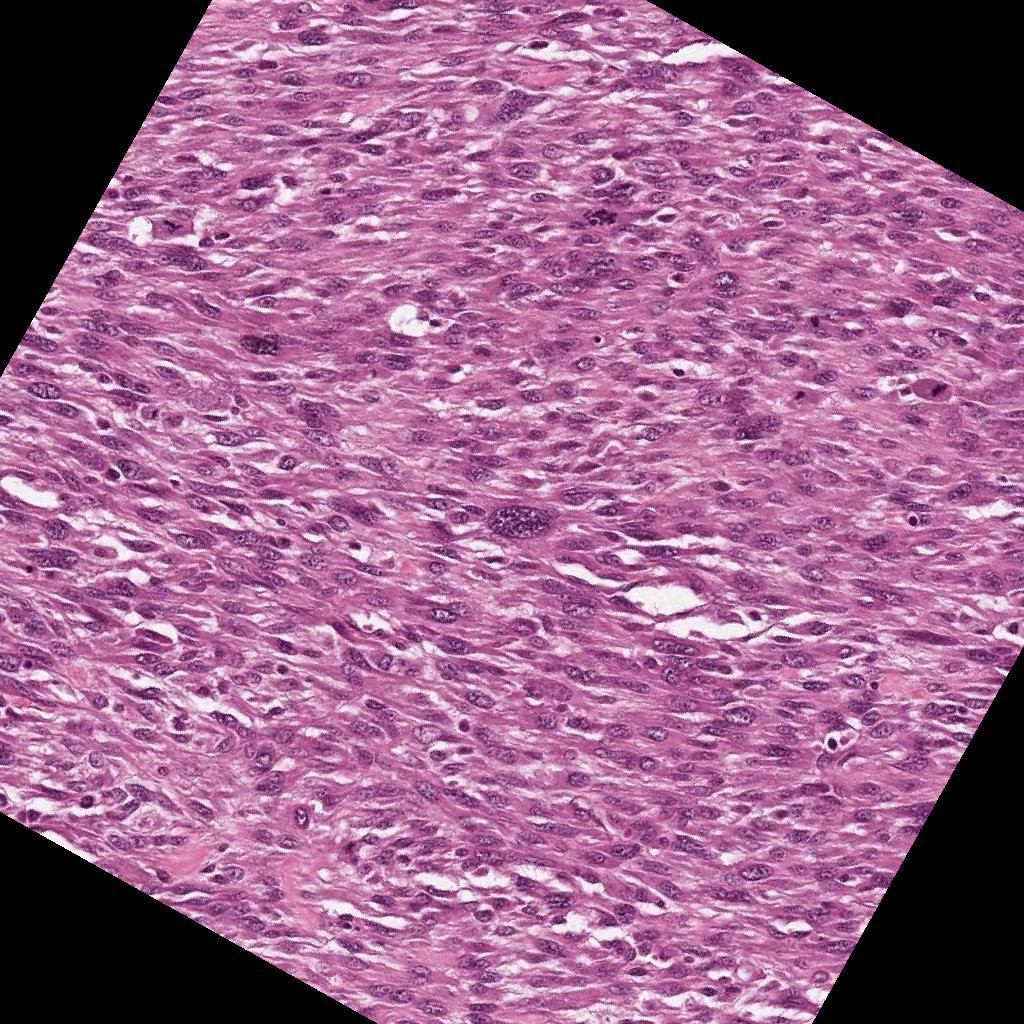
Label: Viable